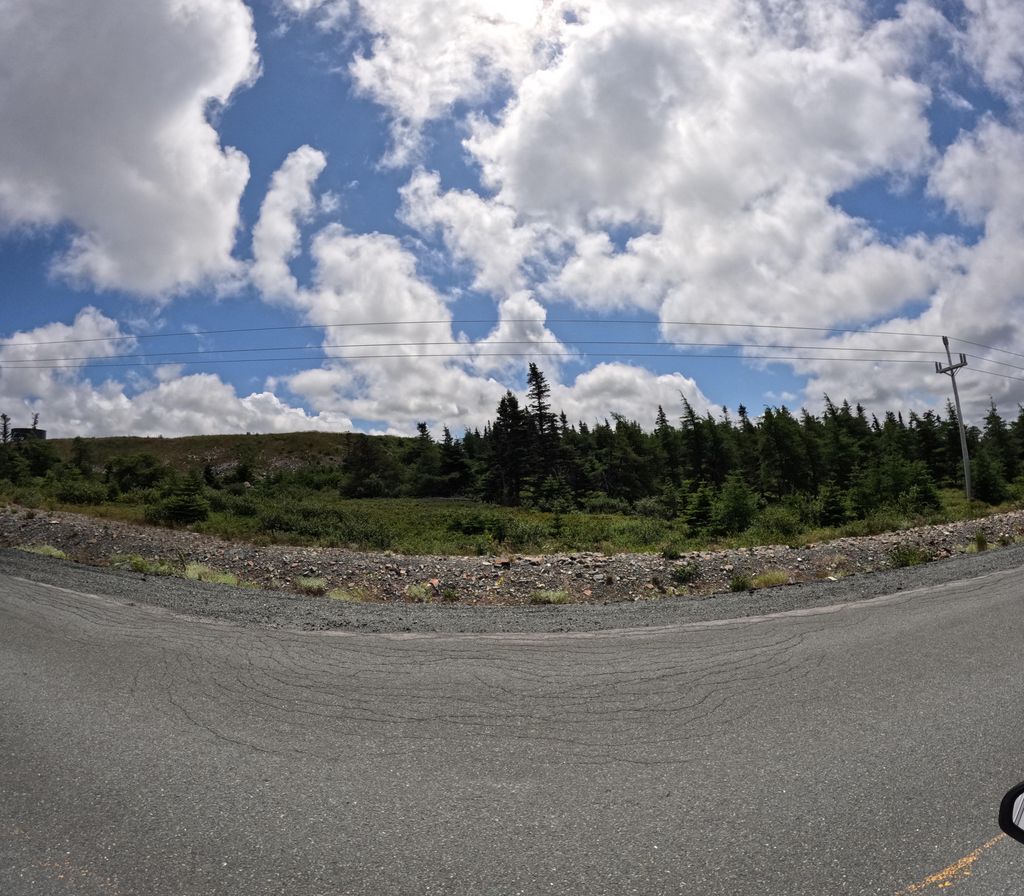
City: st_johns